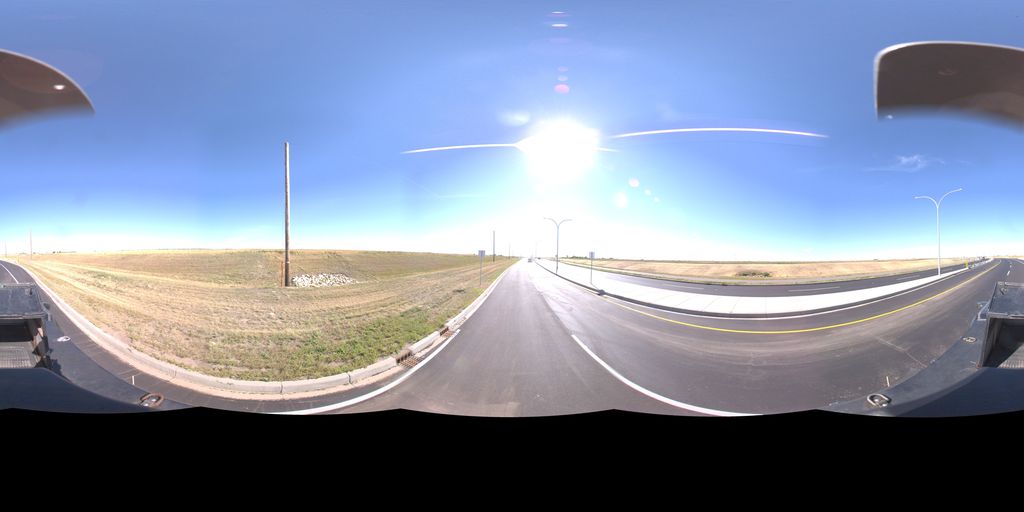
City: saskatoon